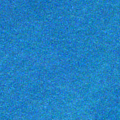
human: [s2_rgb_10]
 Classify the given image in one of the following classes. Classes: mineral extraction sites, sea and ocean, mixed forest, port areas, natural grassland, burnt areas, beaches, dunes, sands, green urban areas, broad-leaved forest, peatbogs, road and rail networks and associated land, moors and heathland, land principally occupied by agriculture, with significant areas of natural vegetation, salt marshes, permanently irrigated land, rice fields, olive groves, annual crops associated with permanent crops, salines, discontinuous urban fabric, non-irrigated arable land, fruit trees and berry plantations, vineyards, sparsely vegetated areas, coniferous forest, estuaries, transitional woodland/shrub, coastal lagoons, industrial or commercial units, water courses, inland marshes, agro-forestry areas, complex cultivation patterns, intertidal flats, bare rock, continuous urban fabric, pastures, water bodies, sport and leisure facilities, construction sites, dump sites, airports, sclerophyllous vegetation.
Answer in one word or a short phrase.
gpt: sea and ocean